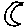
Label: moon